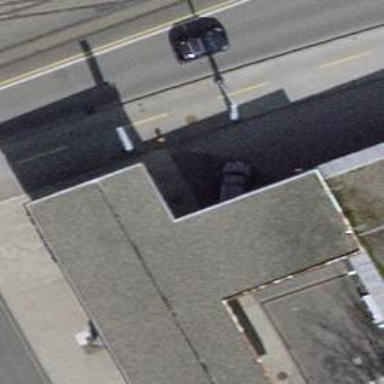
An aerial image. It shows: Driveway tunnel that serves as building passage.